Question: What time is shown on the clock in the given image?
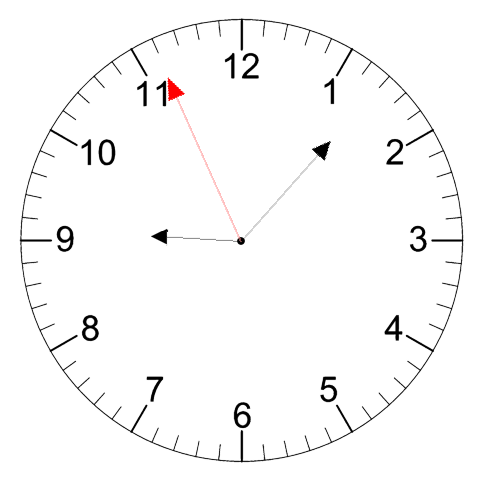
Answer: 09:06:56